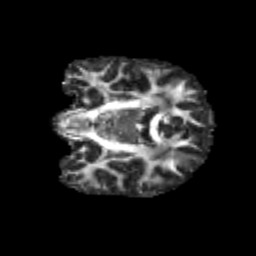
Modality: FA
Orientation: coronal
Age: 12
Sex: female
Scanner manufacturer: siemens
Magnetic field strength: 3 T
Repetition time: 3.8 s
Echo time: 0.07 s